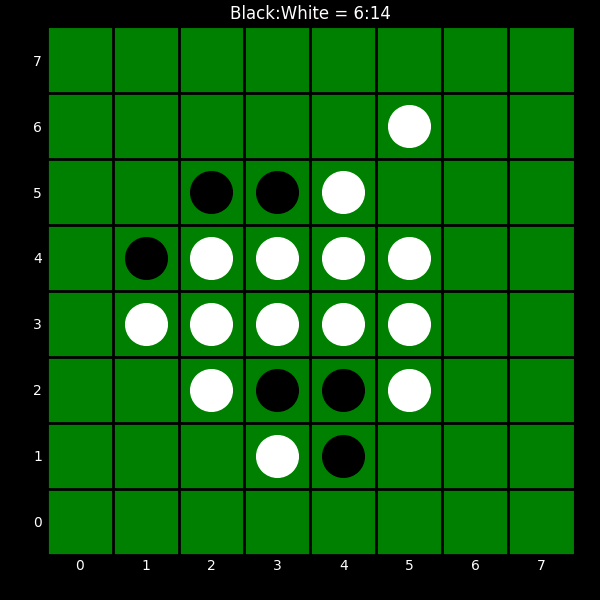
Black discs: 6
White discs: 14